Interaction volume radius: 10 \u00c5
Interaction volume height: 45 \u00c5
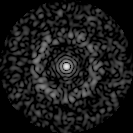
Disorder parameter: 0.8244